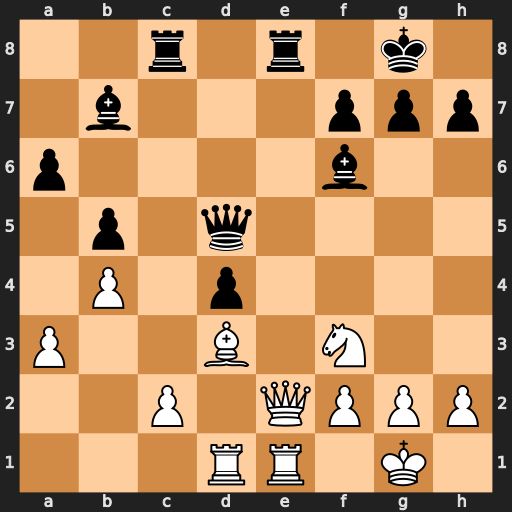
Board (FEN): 2r1r1k1/1b3ppp/p4b2/1p1q4/1P1p4/P2B1N2/2P1QPPP/3RR1K1
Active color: w
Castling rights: -
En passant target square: -
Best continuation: Qxe8+ Rxe8 Rxe8#